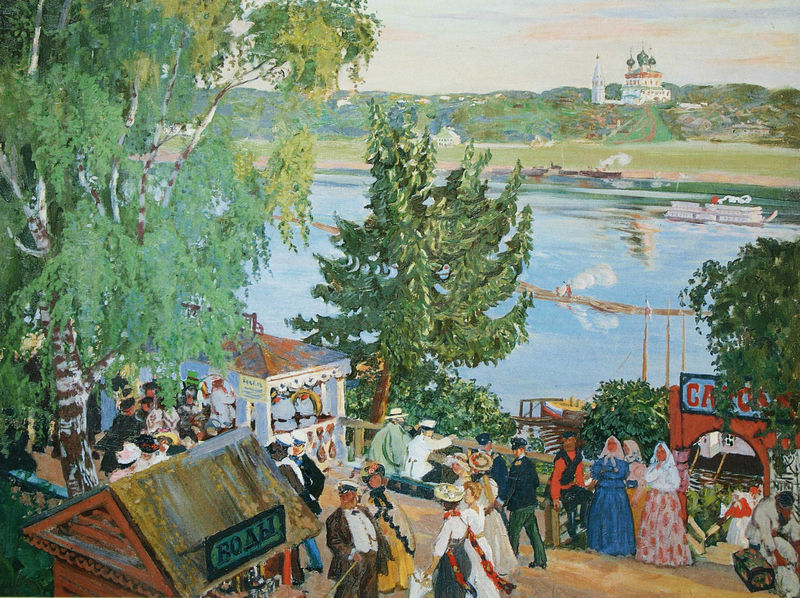
Titel: Fest an der Wolga
Künstler: Boris Kustodijew
Standort: St. Petersburg
Institution: Russisches Museum
Schlagwörter: baum, blau, blätter, gemälde, himmel, laub, schatten, wasser, weiß, wolken, bäume, fluss, frauen, gelb, grün, impressionismus, landschaft, menschen, ocker, see, ufer, hüte, kleider, männer, schwarz, dach, gürtel, park, rot, schal, schloss, weg, wiese, beige, fest, leute, mützen, birke, birken, häuser, hügel, natur, spiegelung, gewässer, kirche, rauch, tücher, gewänder, personen, pflanzen, boot, boote, terrasse, schiff, schiffe, schrift, sommer, passanten, röcke, spiegelbild, russland, berge, hütten, naiv, ausflug, markt, besucher, hafen, anleger, tannen, dampf, dampfer, dampfschiff, steg, kopftuch, strohhüte, vergnügen, schild, truhe, burg, kloster, kuppeln, türme, kreml, palast, kanu, uniform, getriebe, jahrmarkt, kiosk, fichte, nadelbaum, tanne, bootshaus, rinde, kopftücher, sonnenschein, tannenbäume, fröhlich, kapitän, spaziergänger, russen, buche, anlegestelle, basilika, russisch, rummel, faehre, buden, dampfschiffe, dampfboot, kirmes, bude, kyrillisch, donau, ausflügler, ausland, werbetafel, dampfschif, kioske, matschkas, babuschka, grün himmel, babushka, weissbuche